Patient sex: F
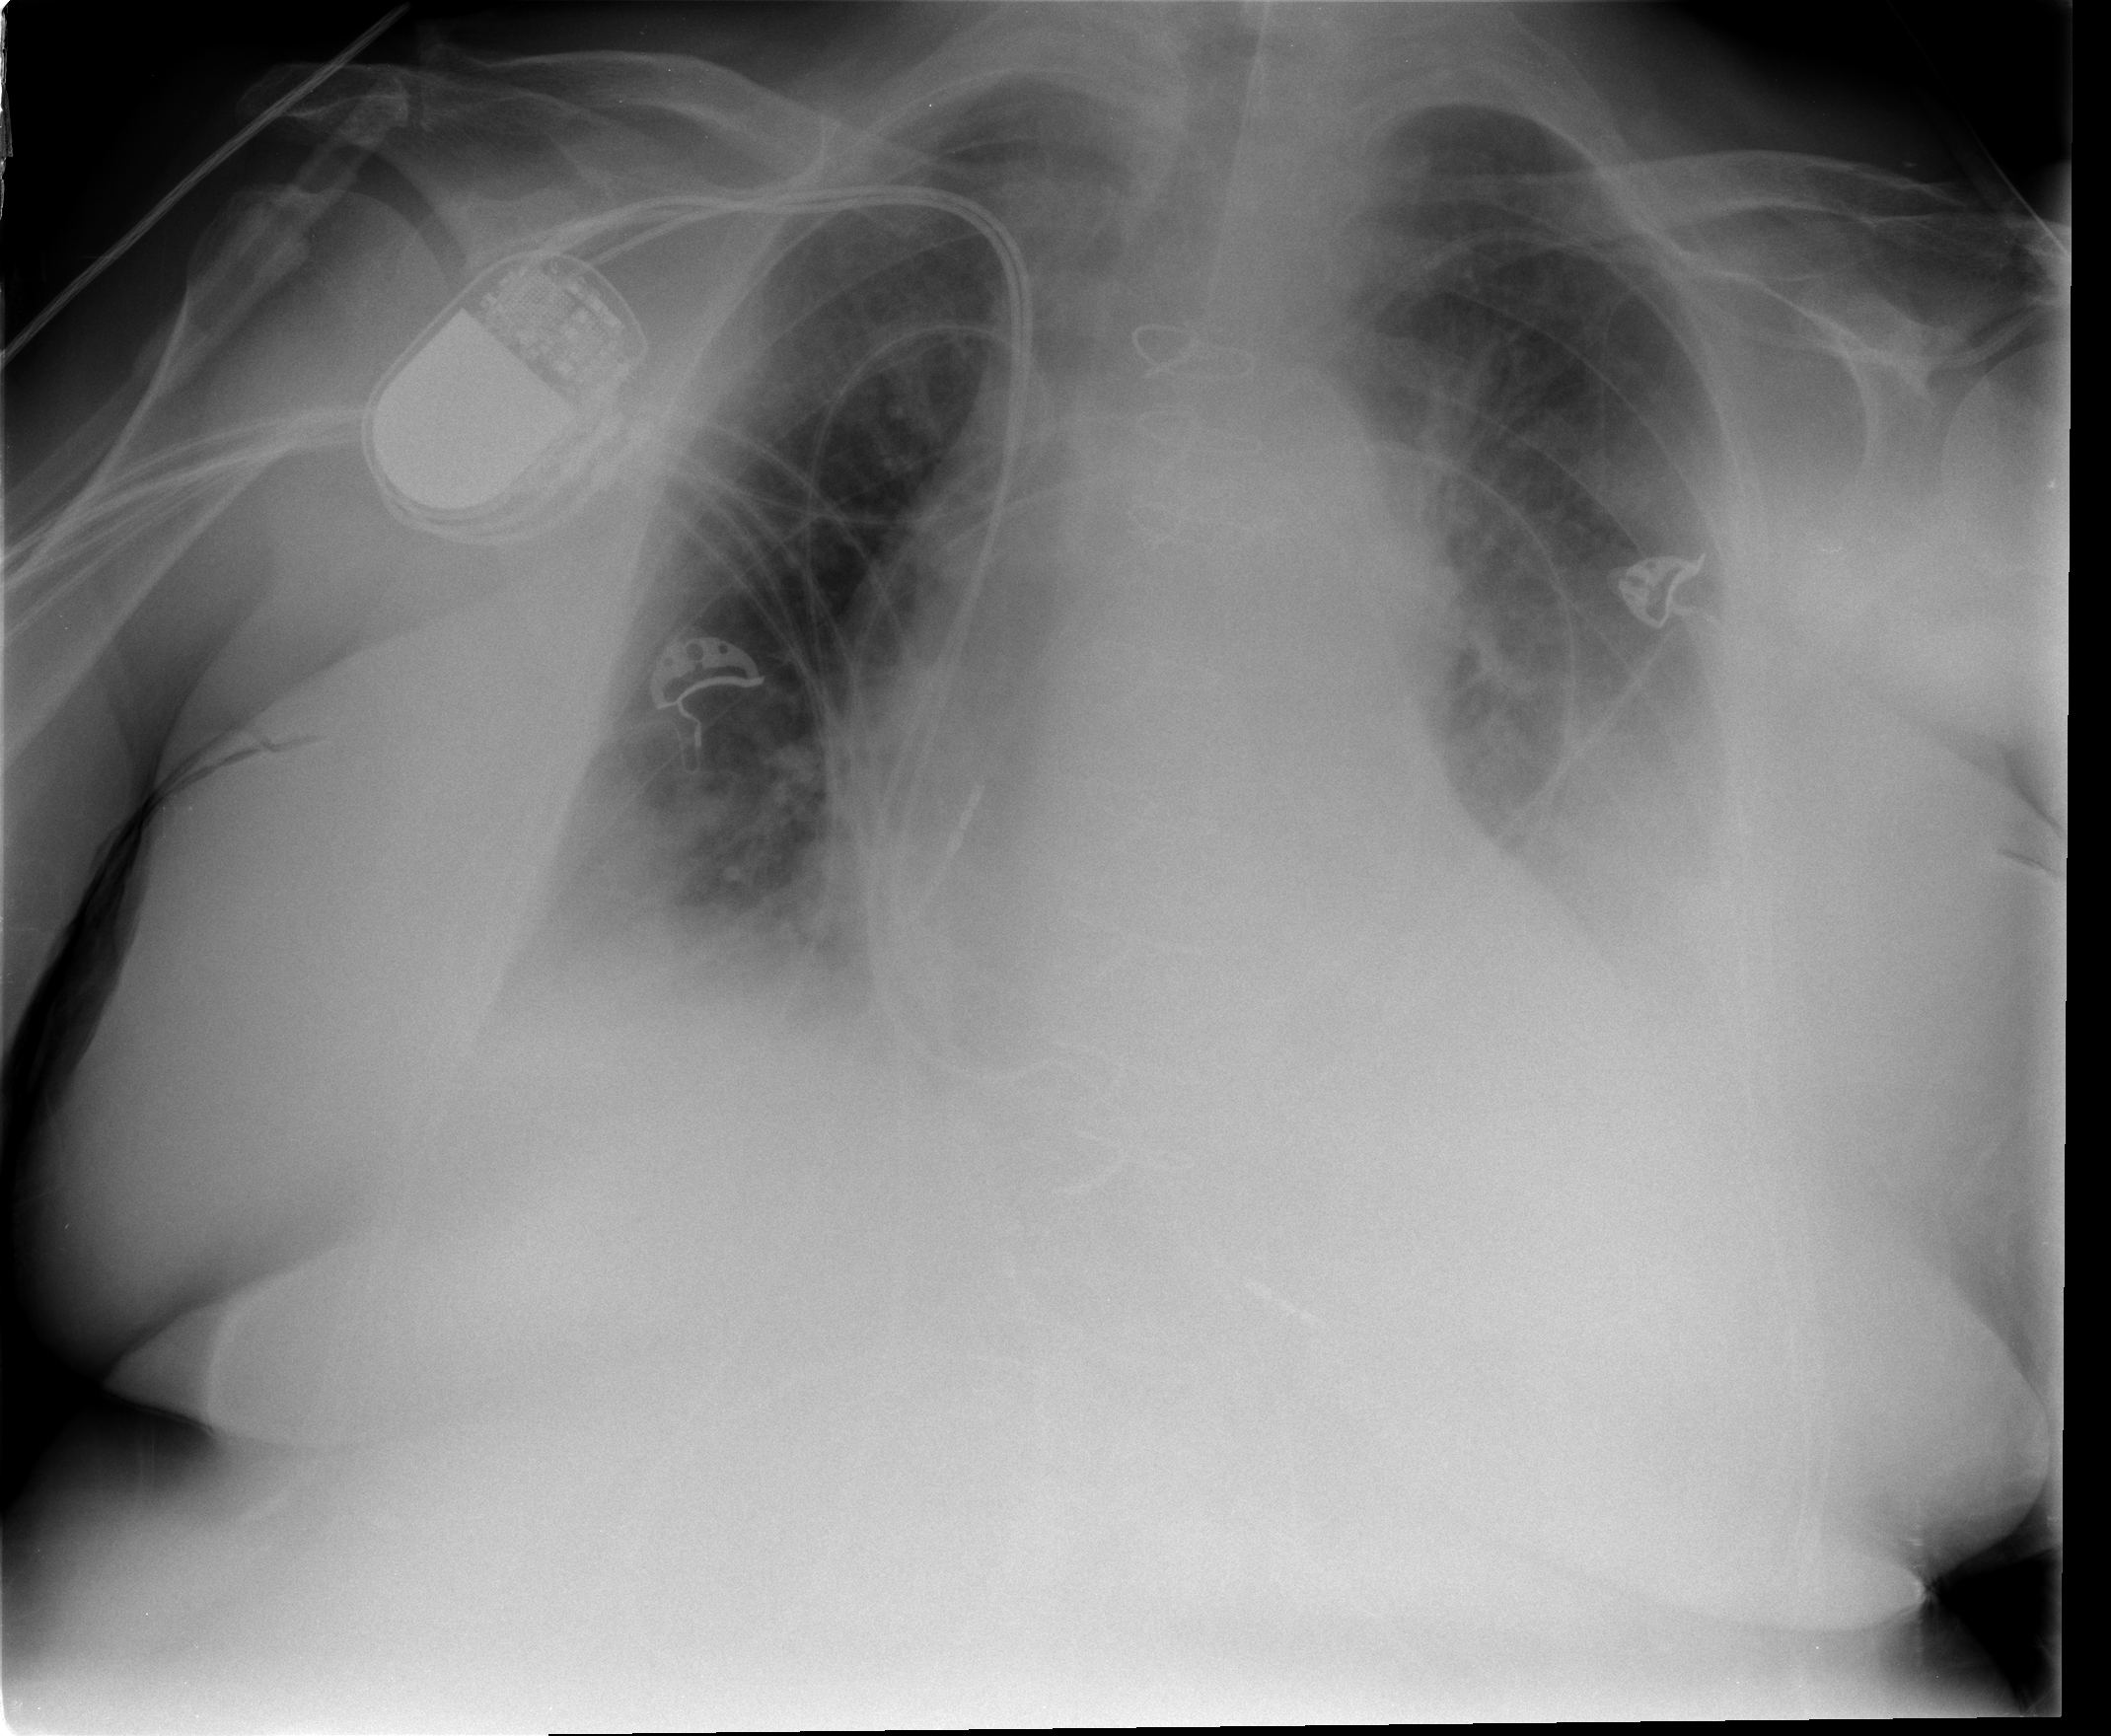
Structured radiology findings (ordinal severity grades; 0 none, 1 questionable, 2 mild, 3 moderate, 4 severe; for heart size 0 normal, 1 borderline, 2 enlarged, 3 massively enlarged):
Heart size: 2
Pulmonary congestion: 2
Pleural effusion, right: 2
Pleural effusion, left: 2
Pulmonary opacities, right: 0
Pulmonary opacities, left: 1
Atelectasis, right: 2
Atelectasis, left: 2